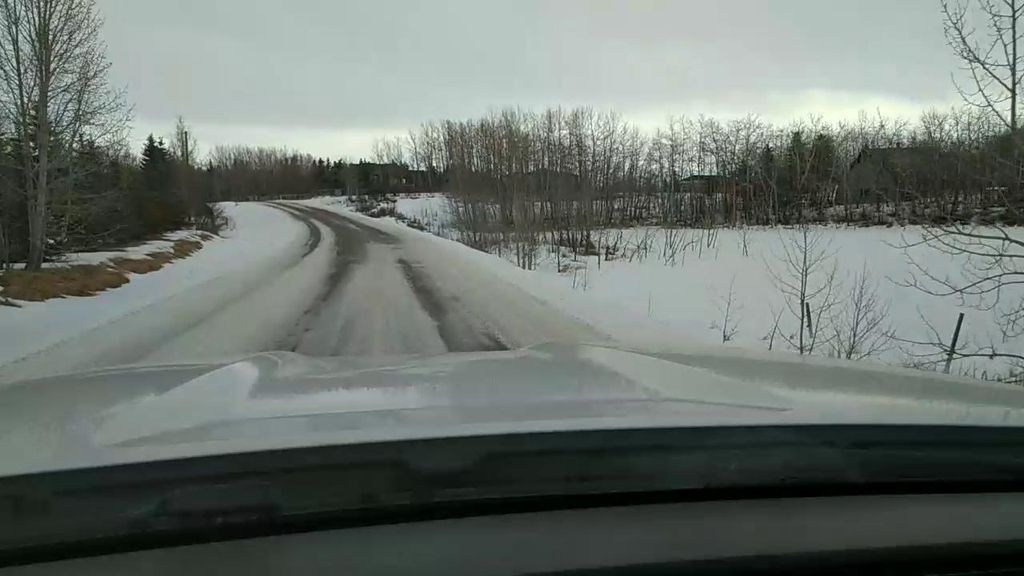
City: calgary